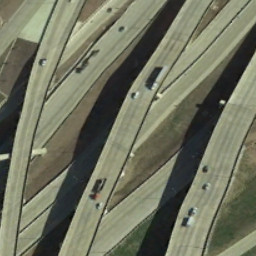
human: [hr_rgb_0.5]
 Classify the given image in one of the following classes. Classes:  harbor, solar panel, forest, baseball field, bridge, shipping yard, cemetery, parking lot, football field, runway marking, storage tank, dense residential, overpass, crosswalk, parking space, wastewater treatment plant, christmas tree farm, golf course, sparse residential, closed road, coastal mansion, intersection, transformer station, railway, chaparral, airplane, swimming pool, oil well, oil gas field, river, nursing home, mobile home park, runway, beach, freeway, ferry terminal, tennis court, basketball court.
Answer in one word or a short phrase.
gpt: overpass